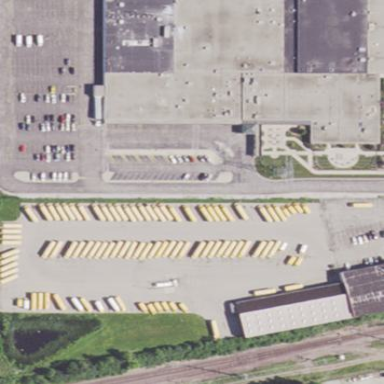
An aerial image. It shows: Depot used for school buses.